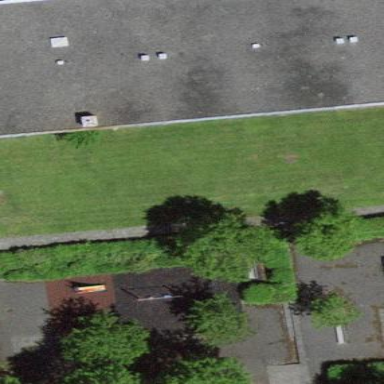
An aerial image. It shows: Building with apartments and flat roof.